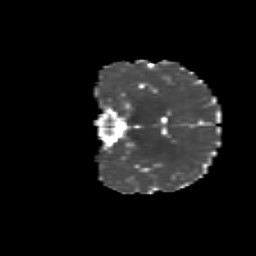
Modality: MD
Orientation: coronal
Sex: male
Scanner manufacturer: siemens
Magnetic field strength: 3 T
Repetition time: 5 s
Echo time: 0.071 s